Question: For a project I have an almost working code, but I do not have the GUI. I want to make a screen that consists of clickable labels and has the following design:

I was thinking about first making the middle 'GridBagLayout' with with a dimension of 6 by 2. Then 'wrapping' that up and adding the two buttons to the side, and then 'wrapping' that and adding the two buttons below.
I am inexperienced with Swing, and I have no idea how to start. I hope someone can give me some hints in the right direction.
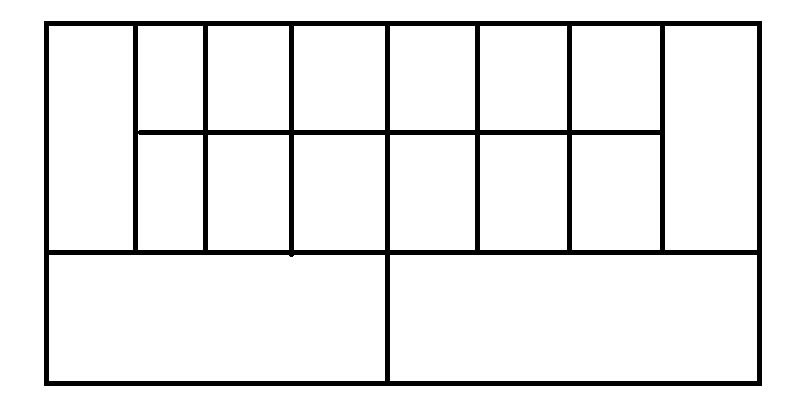
Answer: Several approaches to a very similar layout using 'GridBagLayout' and/or nesting are shown <URL>. Consider using 'JButton' for each clickable area, rather than 'JLabel'. If you go with a nested layout,
- Use 'BorderLayout' for the enclosing panel.- Add buttons to 'EAST' and 'WEST' for the leftmost and rightmost areas.- Add a 'GridLayout(1, 2)' of buttons to 'SOUTH' for the bottom row.- Add a 'GridLayout(2, 6)' of buttons to 'CENTER' for the central twelve areas.
Addendum: A critical issue will be what you want the resize behavior to be.